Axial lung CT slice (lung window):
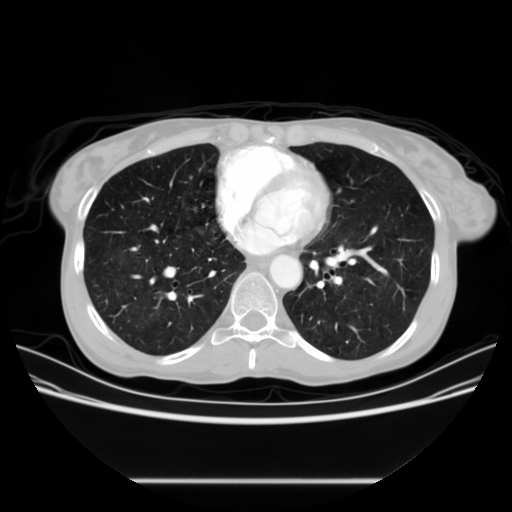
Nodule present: no